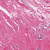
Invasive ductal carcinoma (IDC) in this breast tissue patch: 0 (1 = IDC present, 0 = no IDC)